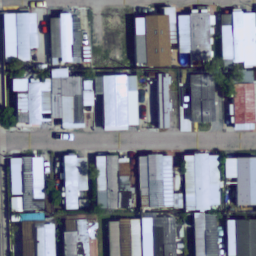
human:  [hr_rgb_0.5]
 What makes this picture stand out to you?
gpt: mobile home park